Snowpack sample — Snodgrass Mountain, Crested Butte, Colorado (2/4/25, 12:06 PM MST)
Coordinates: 38.923, -106.968
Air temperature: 35 °F
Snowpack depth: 80 cm
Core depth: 30 cm
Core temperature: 35.6 °F
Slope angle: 14°, slope face: 78°
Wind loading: low
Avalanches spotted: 0
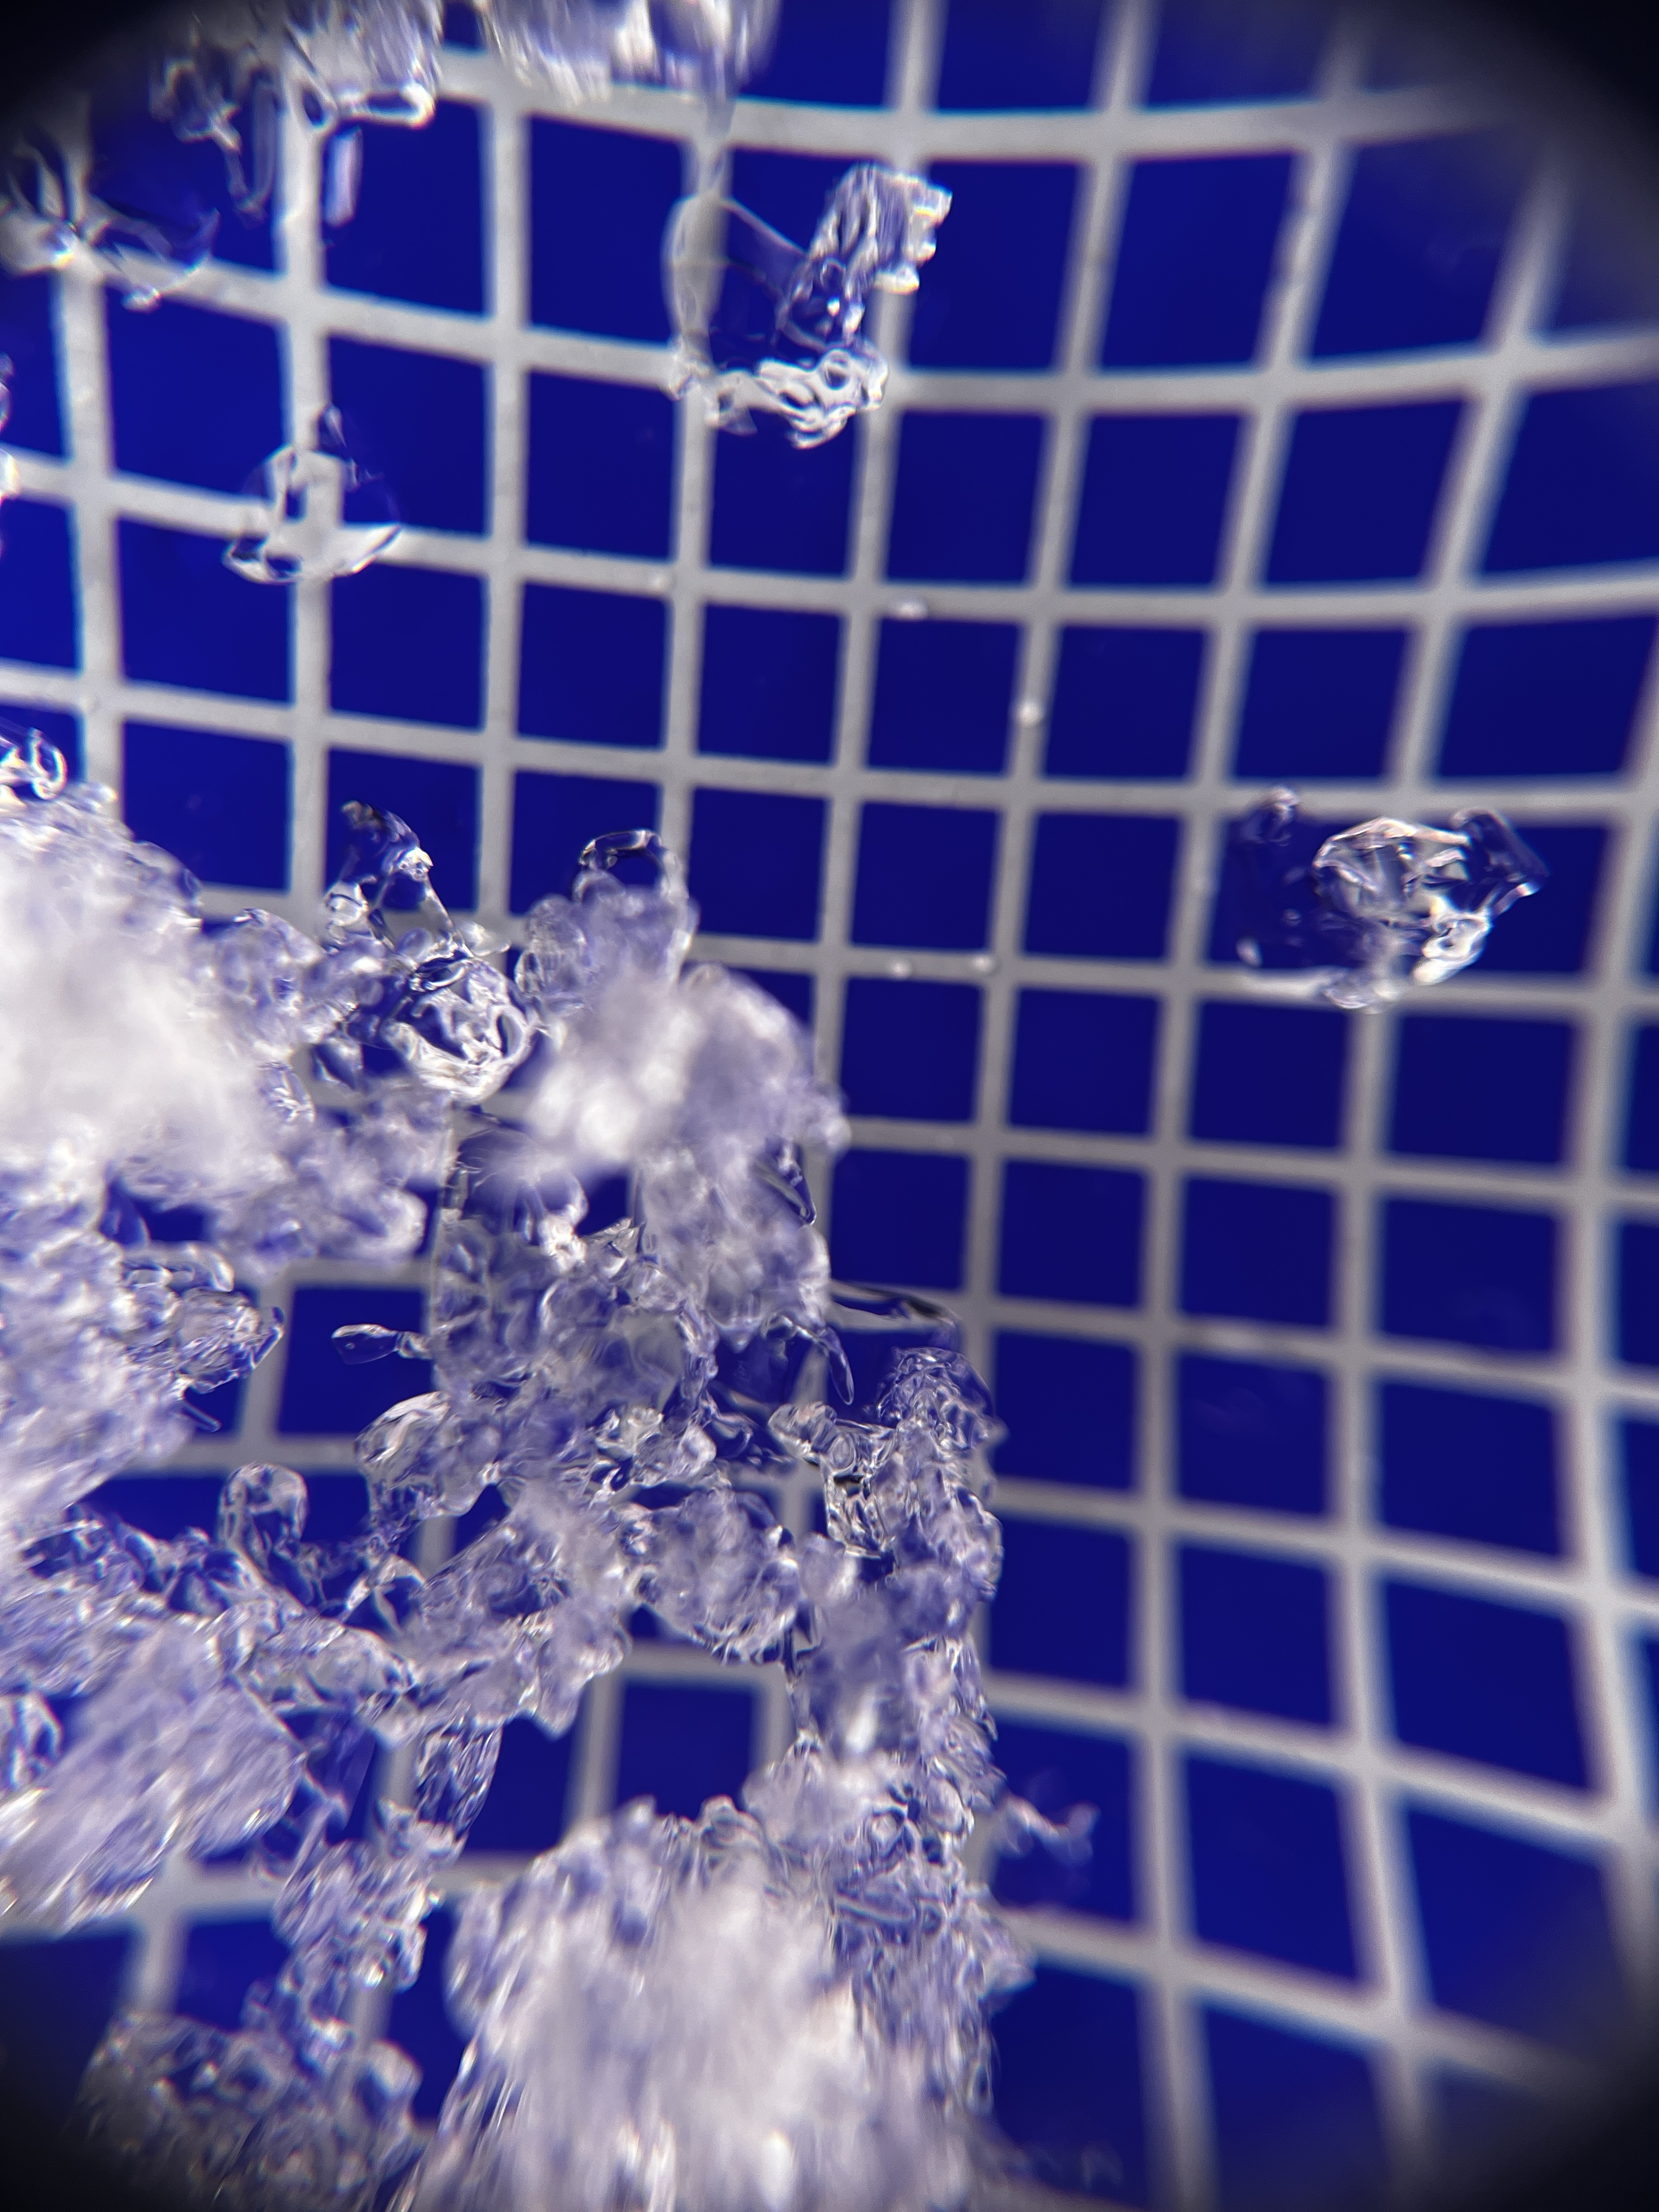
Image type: magnified_profile
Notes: No avalanches nearby, unusually warm weather for the last month reported by residents, Collected 25 yards from treeline